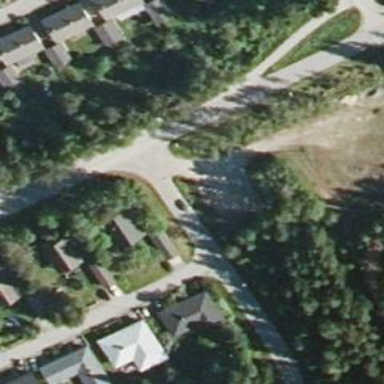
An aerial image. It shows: Asphalt cycleway.